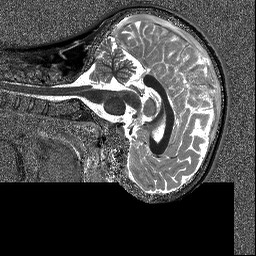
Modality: T1map
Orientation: sagittal
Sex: female